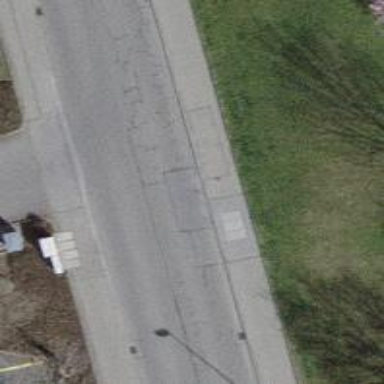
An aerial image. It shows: Residential road with asphalt surface. There are sidewalks on both sides of the road.